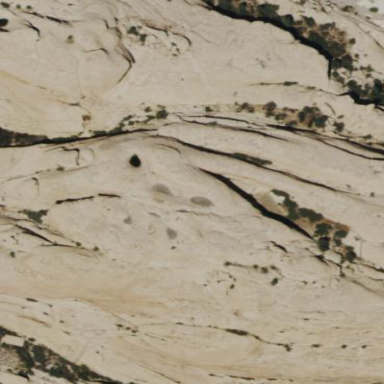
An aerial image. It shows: White cliff formed by nature.